Question: I'm trying to create a SQL backing store for Azman using the MMC snap-in. The tool asks for a URL-style connection string for connecting to the back end:

I have a URL-style connection string that works just fine for SQLExpress on the local machine:
'''
mssql://Driver={SQL Server};Server={NL-089\SQLEXPRESS};Trusted_Connection={Yes};/AzManDB/MyTestStore
'''
I'm currently trying the following for a full SQL Server backing store:
'''
mssql://Driver={SQL Server};Server={dev-rtd-sql02};User Id=myUser;Password=myPassword;/AzManDB/MyTestStore
'''
But the error I get back is simply "The parameter is incorrect". Sigh. Does anyone know how to correctly form this string?
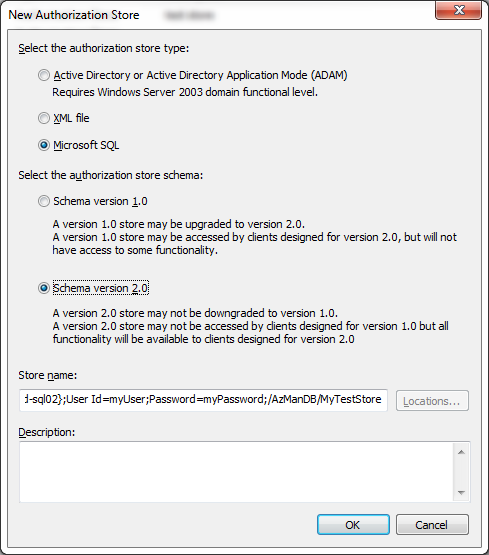
Answer: check this blog post
<URL>
the issue is the User Id & Password vs. UID and PWD.